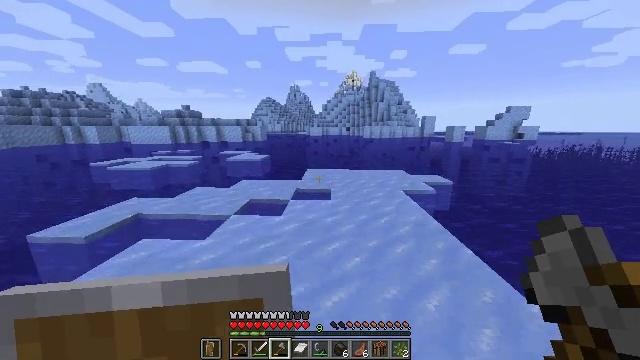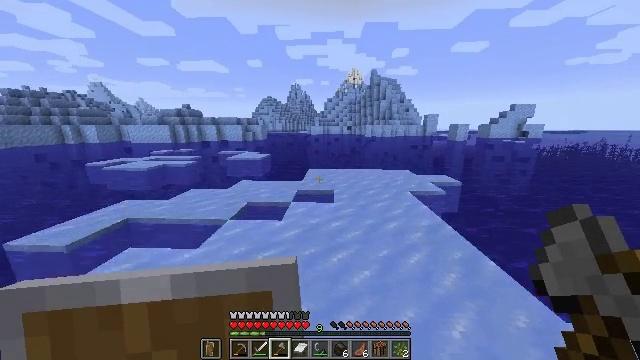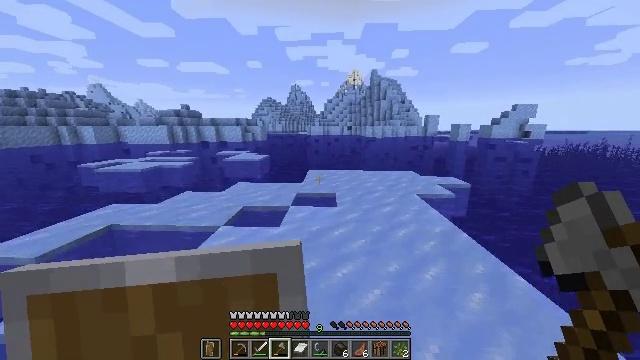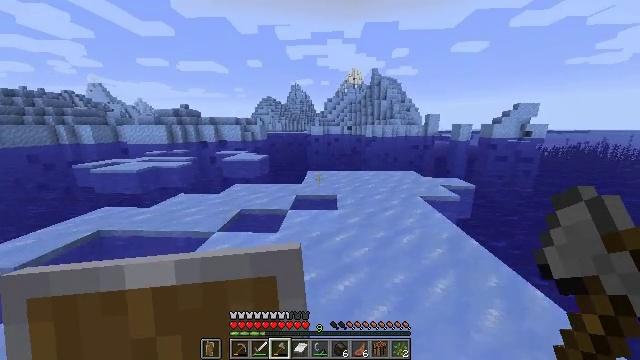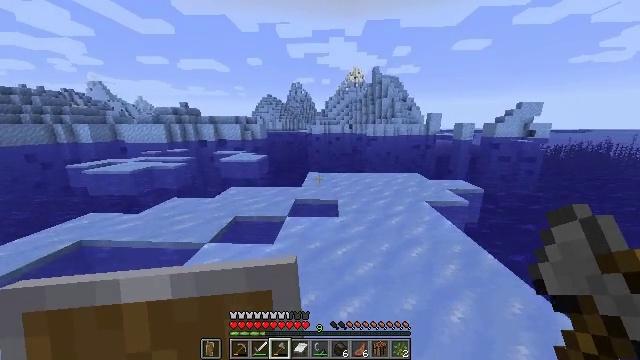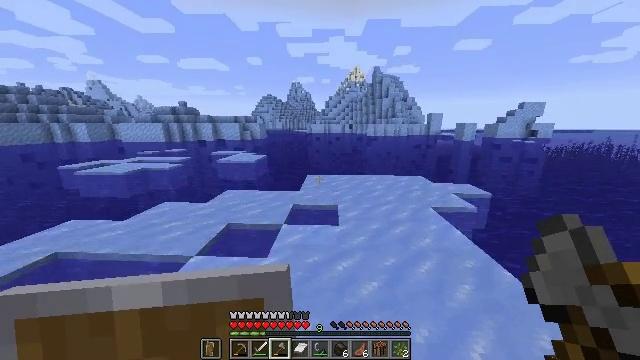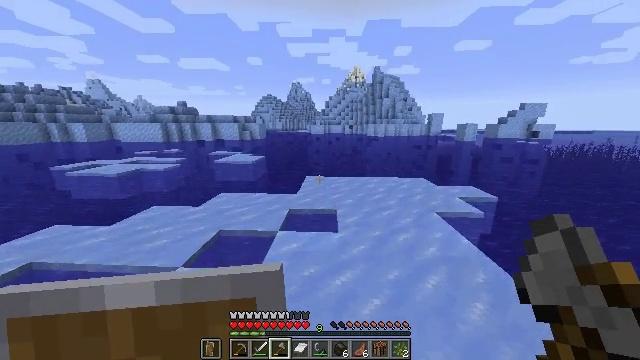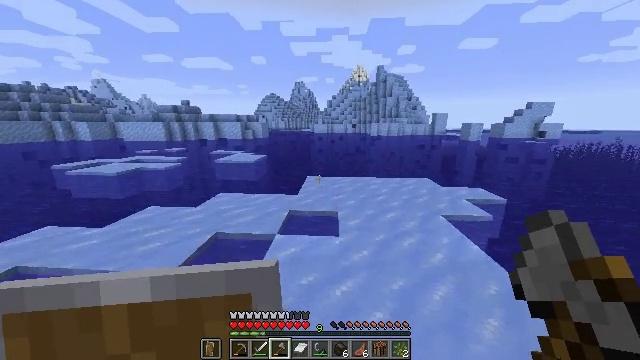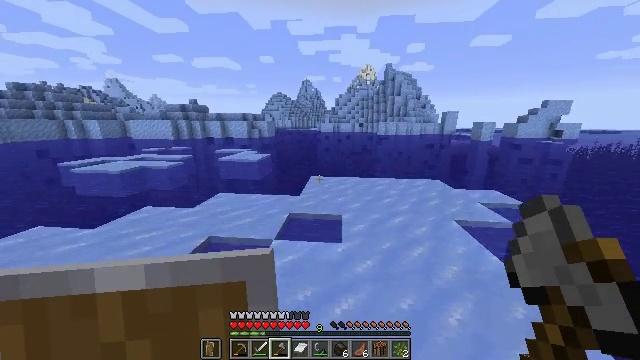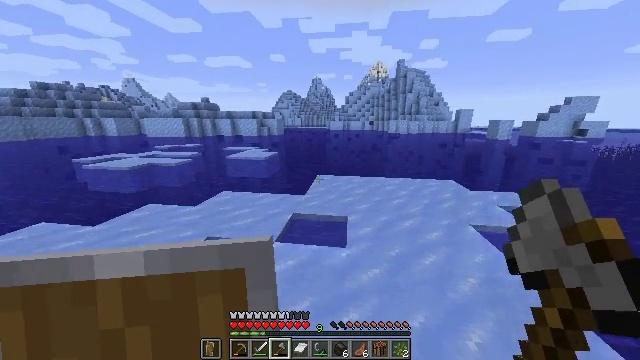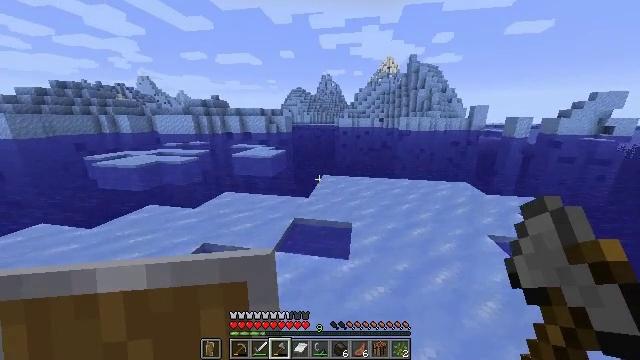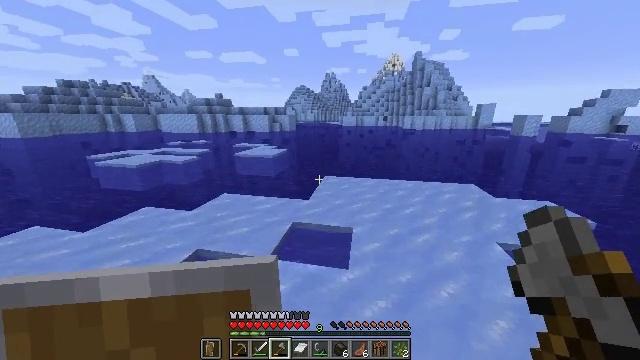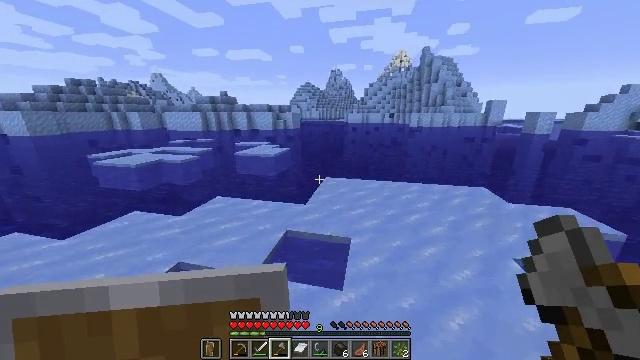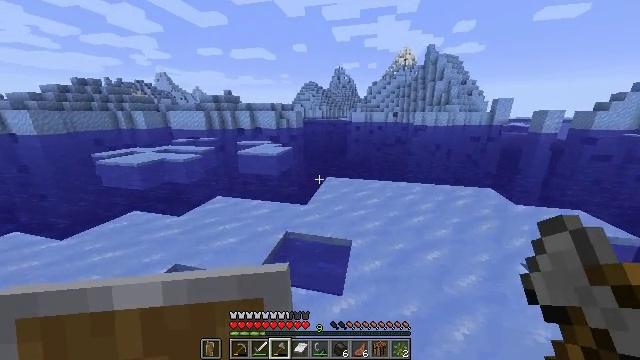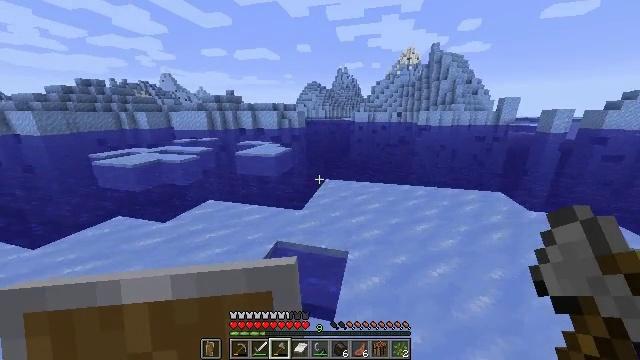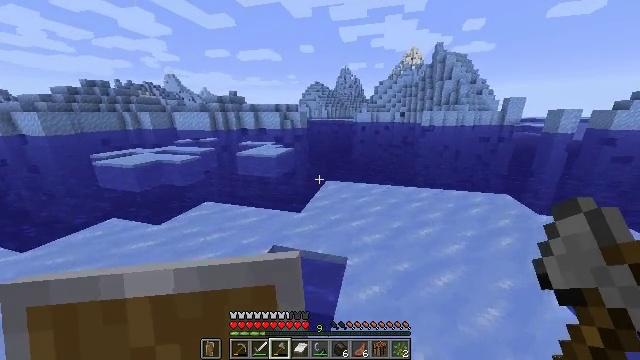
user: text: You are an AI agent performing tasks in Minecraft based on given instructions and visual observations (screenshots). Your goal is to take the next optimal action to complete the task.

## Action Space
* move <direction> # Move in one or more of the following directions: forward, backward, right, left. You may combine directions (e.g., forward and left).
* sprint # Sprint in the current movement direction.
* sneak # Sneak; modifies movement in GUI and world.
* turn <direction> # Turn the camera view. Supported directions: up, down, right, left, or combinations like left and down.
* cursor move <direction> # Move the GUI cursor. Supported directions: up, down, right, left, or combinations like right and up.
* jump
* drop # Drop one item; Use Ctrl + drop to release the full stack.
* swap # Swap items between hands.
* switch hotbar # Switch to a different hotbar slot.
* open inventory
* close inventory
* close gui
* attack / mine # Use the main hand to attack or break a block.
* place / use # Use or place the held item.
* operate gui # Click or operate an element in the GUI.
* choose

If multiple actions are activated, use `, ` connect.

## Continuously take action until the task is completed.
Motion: motion action
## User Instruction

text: Collect packed ice using a pickaxe.
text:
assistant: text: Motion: move forward, sprint
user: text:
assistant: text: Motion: move forward, sprint
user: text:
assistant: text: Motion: move forward, sprint
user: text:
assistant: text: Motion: move forward, sprint
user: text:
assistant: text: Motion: move forward, sprint
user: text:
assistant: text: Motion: move forward and move right, sprint
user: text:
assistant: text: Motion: move forward and move right, sprint
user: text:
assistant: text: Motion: move forward and move right, sprint, turn left
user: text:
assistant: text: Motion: move forward and move right, sprint, turn left
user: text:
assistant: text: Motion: move forward and move right, sprint, turn left
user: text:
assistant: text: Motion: move forward and move right, sprint, turn left
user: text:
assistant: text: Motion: move forward and move right, sprint, turn left
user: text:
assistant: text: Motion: move forward, sprint
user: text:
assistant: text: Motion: move forward, sprint
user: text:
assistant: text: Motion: move forward
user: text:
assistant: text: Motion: move forward
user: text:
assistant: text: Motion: move forward
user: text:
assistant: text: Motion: move forward, turn left
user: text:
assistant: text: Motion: move forward
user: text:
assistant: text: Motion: move forward
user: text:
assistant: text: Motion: move forward
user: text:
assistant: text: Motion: move forward
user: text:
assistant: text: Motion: move forward
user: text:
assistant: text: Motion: move forward
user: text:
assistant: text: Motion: move forward
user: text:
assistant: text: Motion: move forward, turn left
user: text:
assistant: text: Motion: move forward, turn left and down
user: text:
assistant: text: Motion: move forward, turn left
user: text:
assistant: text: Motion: move forward, turn left and down
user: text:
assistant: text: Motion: move forward, turn left and down